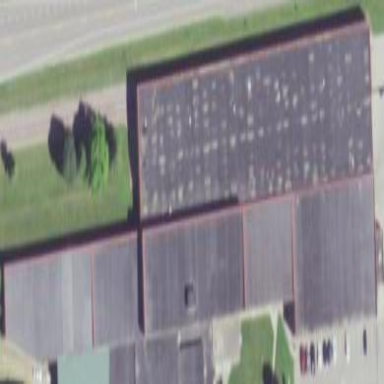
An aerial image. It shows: Warehouse building.